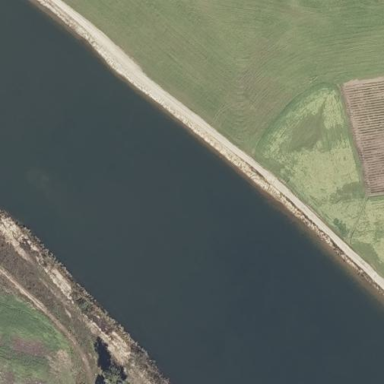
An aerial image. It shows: Irrigation reservoir with water.